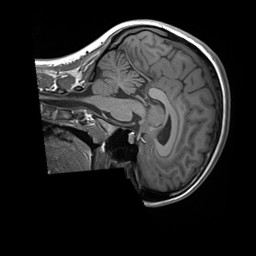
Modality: T1w
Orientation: sagittal
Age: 23
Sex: female
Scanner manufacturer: siemens
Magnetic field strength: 3 T
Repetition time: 1.8 s
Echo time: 0.00232 s